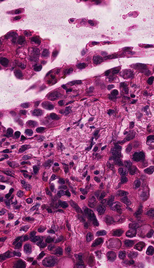
Tumor epithelial tissue: yes
Tumor-associated stroma tissue: yes
Normal tissue: no